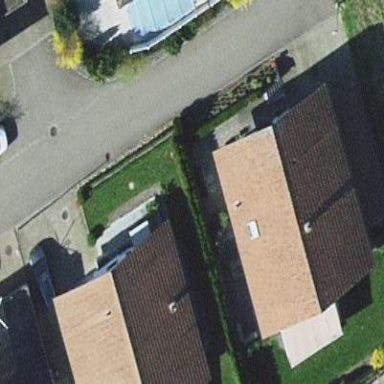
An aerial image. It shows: Residential building.